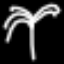
Label: palm tree